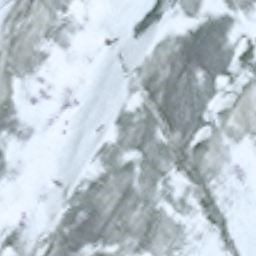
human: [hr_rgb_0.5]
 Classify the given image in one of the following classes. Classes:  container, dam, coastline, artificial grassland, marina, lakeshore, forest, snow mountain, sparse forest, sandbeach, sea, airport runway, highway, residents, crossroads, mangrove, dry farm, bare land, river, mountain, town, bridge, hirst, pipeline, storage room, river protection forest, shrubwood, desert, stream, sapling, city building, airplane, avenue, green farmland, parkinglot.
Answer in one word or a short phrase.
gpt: snow mountain